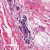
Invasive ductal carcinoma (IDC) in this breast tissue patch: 0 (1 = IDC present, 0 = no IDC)